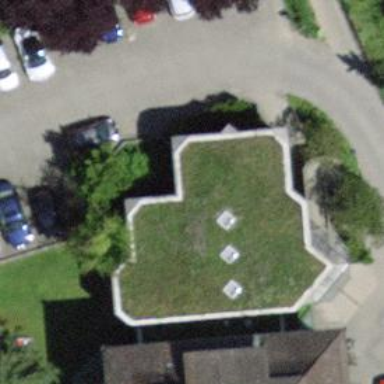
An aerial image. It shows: Public building.